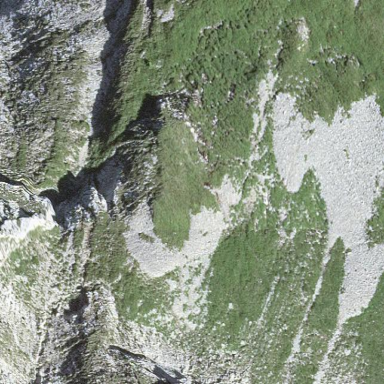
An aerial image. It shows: Natural scree.